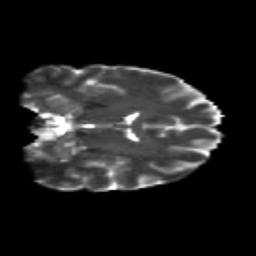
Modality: T2w
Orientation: coronal
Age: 26
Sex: male
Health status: healthy
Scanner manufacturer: siemens
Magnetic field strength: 3 T
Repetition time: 10.8 s
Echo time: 0.082 s